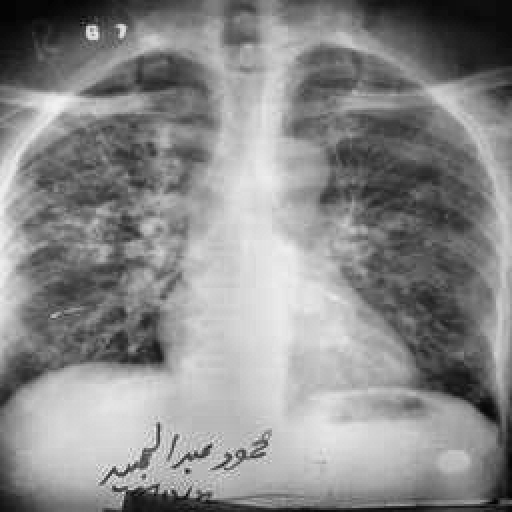
Finding: TUBERCULOSIS